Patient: sex M, age 50
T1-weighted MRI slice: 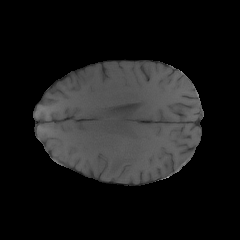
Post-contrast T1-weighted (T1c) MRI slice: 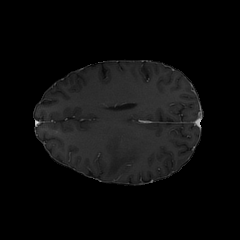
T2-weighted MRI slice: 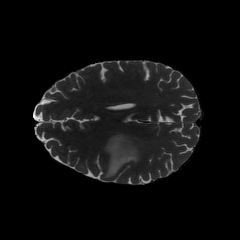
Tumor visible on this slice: yes
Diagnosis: Glioblastoma, IDH-wildtype
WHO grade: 4